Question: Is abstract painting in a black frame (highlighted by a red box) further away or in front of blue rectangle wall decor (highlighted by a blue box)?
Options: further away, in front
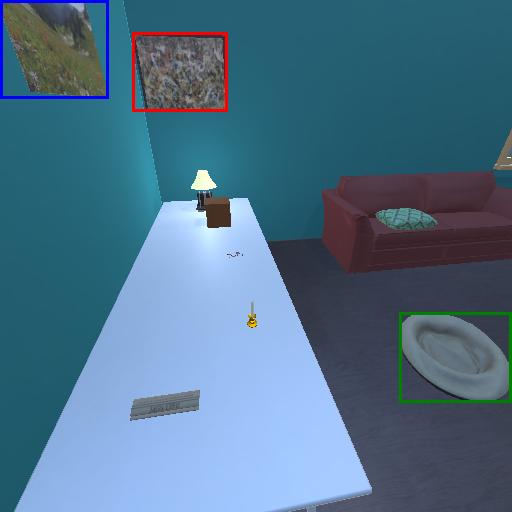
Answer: further away